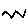
Label: zigzag